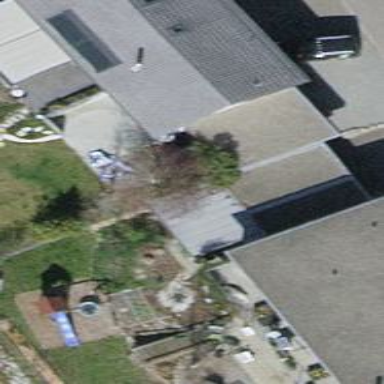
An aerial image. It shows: Garage building.